Aerial crown-view tile of a tropical tree (Barro Colorado Island, Panama), acquired 20250124:
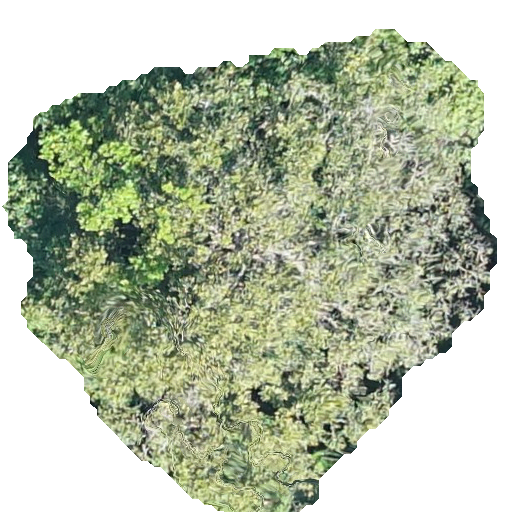
Species: Anacardium excelsum
GBIF accepted scientific name: Anacardium excelsum
Crown area: 251.237 m²